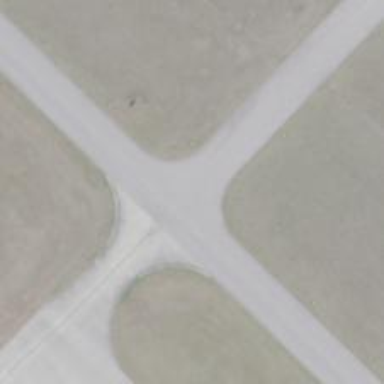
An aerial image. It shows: View of taxiway at the airport.